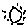
Label: sun